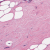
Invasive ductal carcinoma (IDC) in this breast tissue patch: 1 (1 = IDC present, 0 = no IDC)